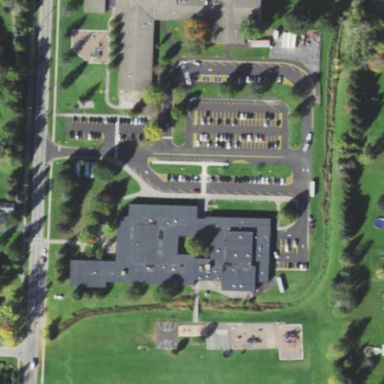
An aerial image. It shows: School.